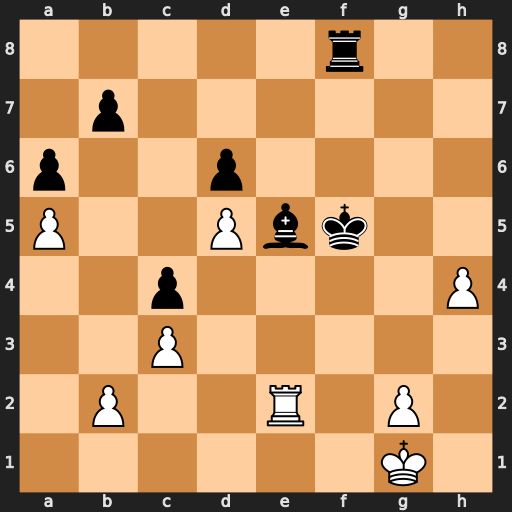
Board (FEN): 5r2/1p6/p2p4/P2Pbk2/2p4P/2P5/1P2R1P1/6K1
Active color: w
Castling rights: -
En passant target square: -
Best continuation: Rf2+ Bf4 g3